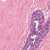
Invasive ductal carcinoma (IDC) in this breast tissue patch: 0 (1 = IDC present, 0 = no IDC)